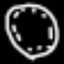
Label: clock